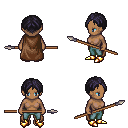
a pixel art fantasy rpg character, female body template, human, dark skin, brown cape, teal pants, raven parted hairstyle, gold boots, spear, four views (front, back, left, right), 2x2 character sprite sheet, small pixel art, hard edges, no anti-aliasing